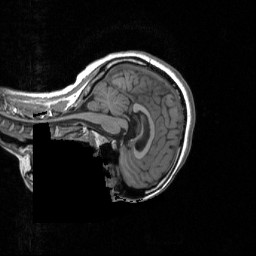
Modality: T1w
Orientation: sagittal